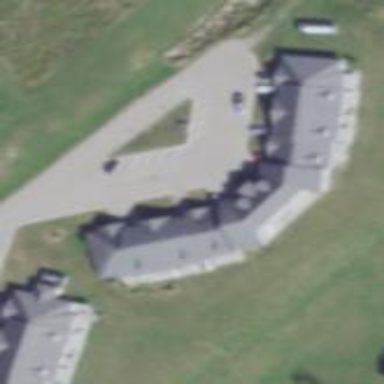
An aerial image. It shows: Terrace building.